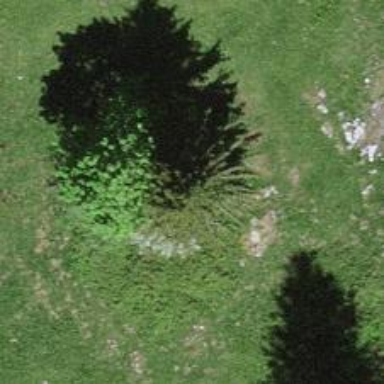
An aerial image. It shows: Evergreen needle-leaved tree.